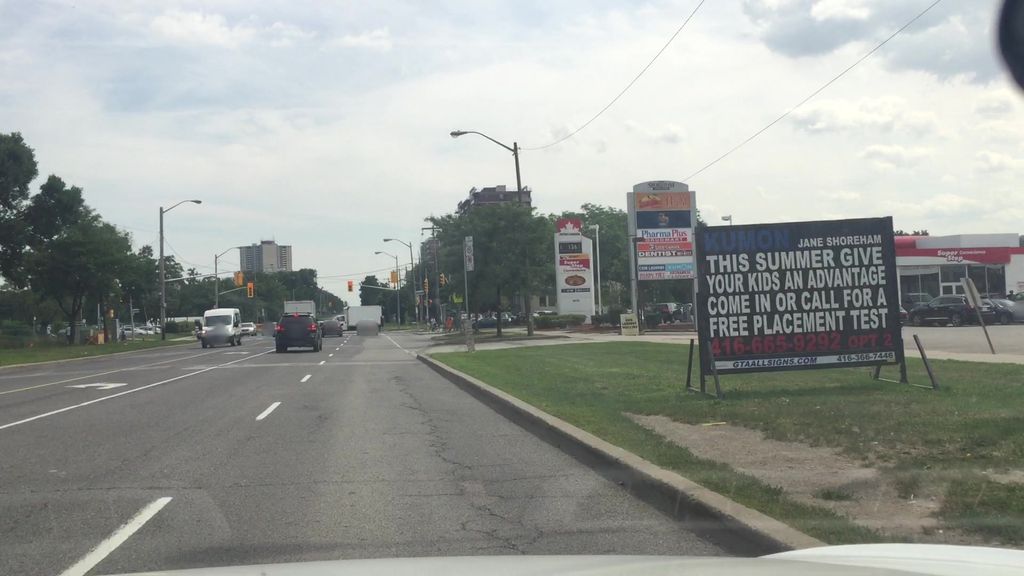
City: toronto